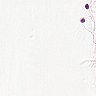
Metastatic tissue present: no